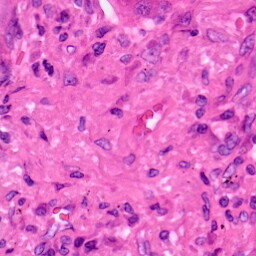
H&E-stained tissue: Lung